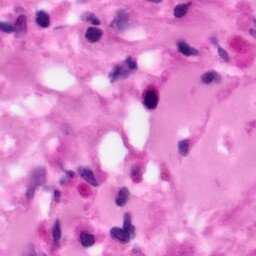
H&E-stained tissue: Pancreatic